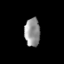
Tissue: lung
Cell type: Epithelial cells
Senescence score: 0.1989
Nuclear area (px): 426
Mean DAPI intensity: 149.19